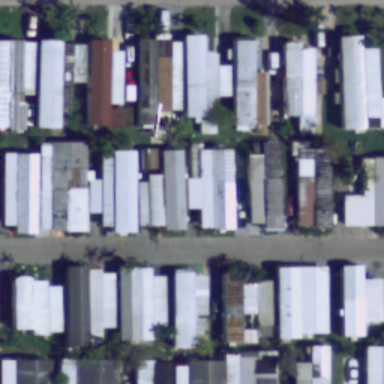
Many mobile homes arranged in lines in the mobile home park .